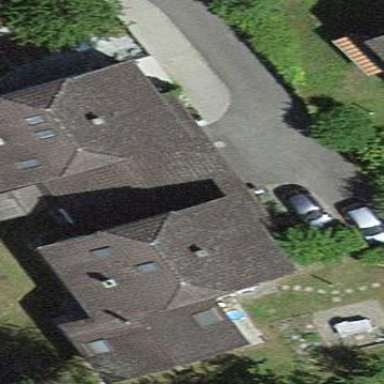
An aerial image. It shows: Building with tile roof.